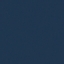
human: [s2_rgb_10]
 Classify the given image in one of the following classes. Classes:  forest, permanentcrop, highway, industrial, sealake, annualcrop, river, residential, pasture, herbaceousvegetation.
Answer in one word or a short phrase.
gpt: SeaLake